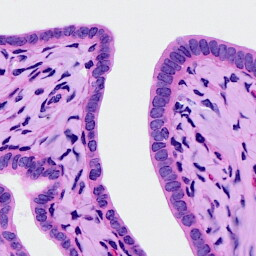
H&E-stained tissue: Ovarian